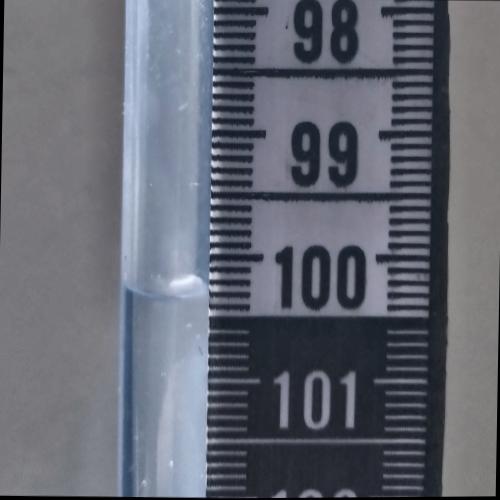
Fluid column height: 100.3 cm